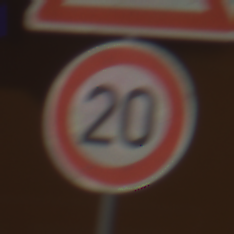
Verkehrszeichen: Geschwindigkeit20
Zusatzzeichen oben: KurveRechts
Umgebung: Outdoor, Urban
Tageszeit: Night
Wetter: Clear
Licht: Artificial
Jahreszeit: NotSpecified
Kontrast: HighContrast